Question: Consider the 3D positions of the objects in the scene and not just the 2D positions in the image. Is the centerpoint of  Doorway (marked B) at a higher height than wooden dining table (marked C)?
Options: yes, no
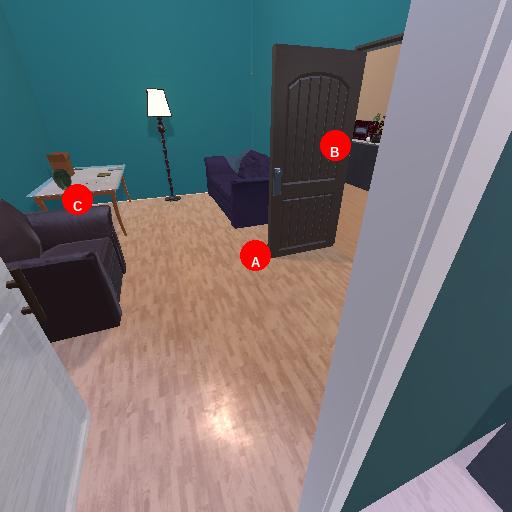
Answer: yes